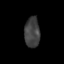
Tissue: skin
Cell type: Epithelial cells
Senescence score: 0.2226
Nuclear area (px): 458
Mean DAPI intensity: 64.105